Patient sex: M
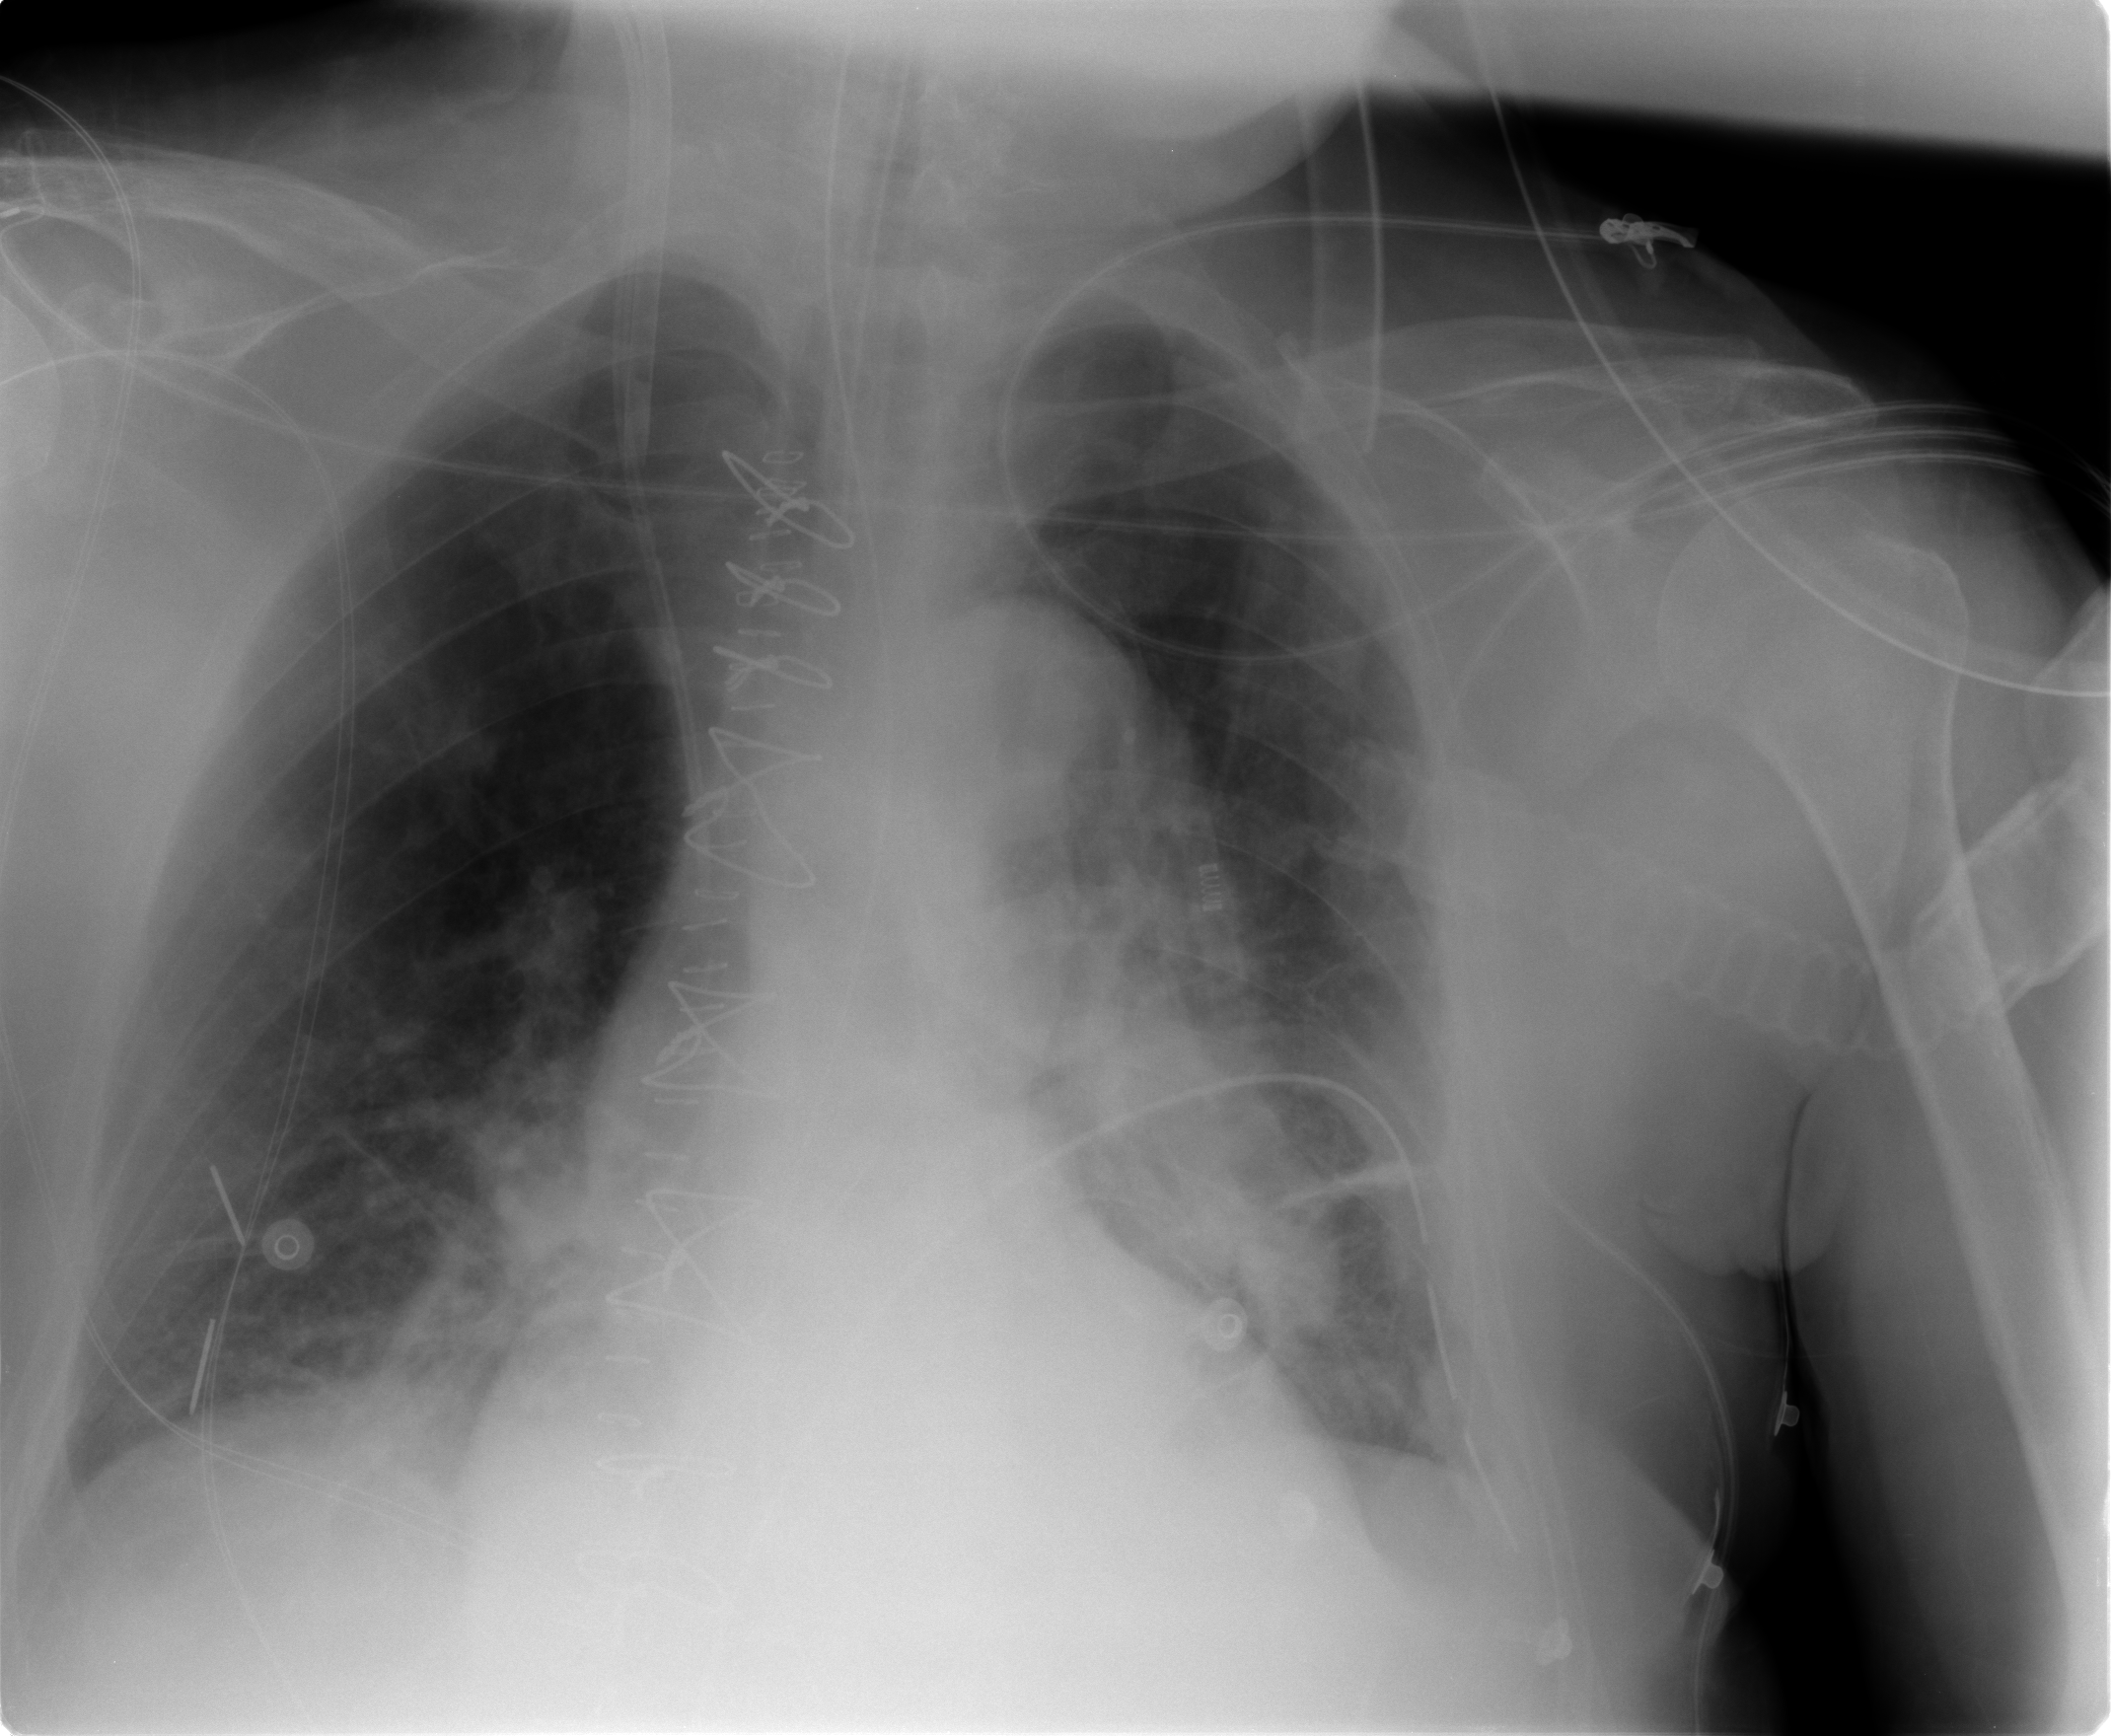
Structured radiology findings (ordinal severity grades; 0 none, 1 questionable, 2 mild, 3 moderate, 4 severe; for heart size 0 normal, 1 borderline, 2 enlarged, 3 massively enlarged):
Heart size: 1
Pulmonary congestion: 2
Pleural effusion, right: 0
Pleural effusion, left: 1
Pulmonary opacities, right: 0
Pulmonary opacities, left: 0
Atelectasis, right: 2
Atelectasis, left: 3